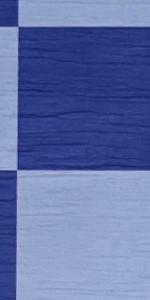
Label: Empty